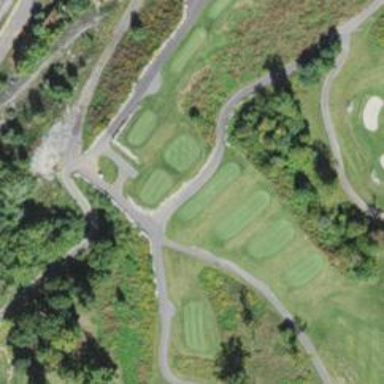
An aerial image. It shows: Service road used as golf cart path.